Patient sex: F
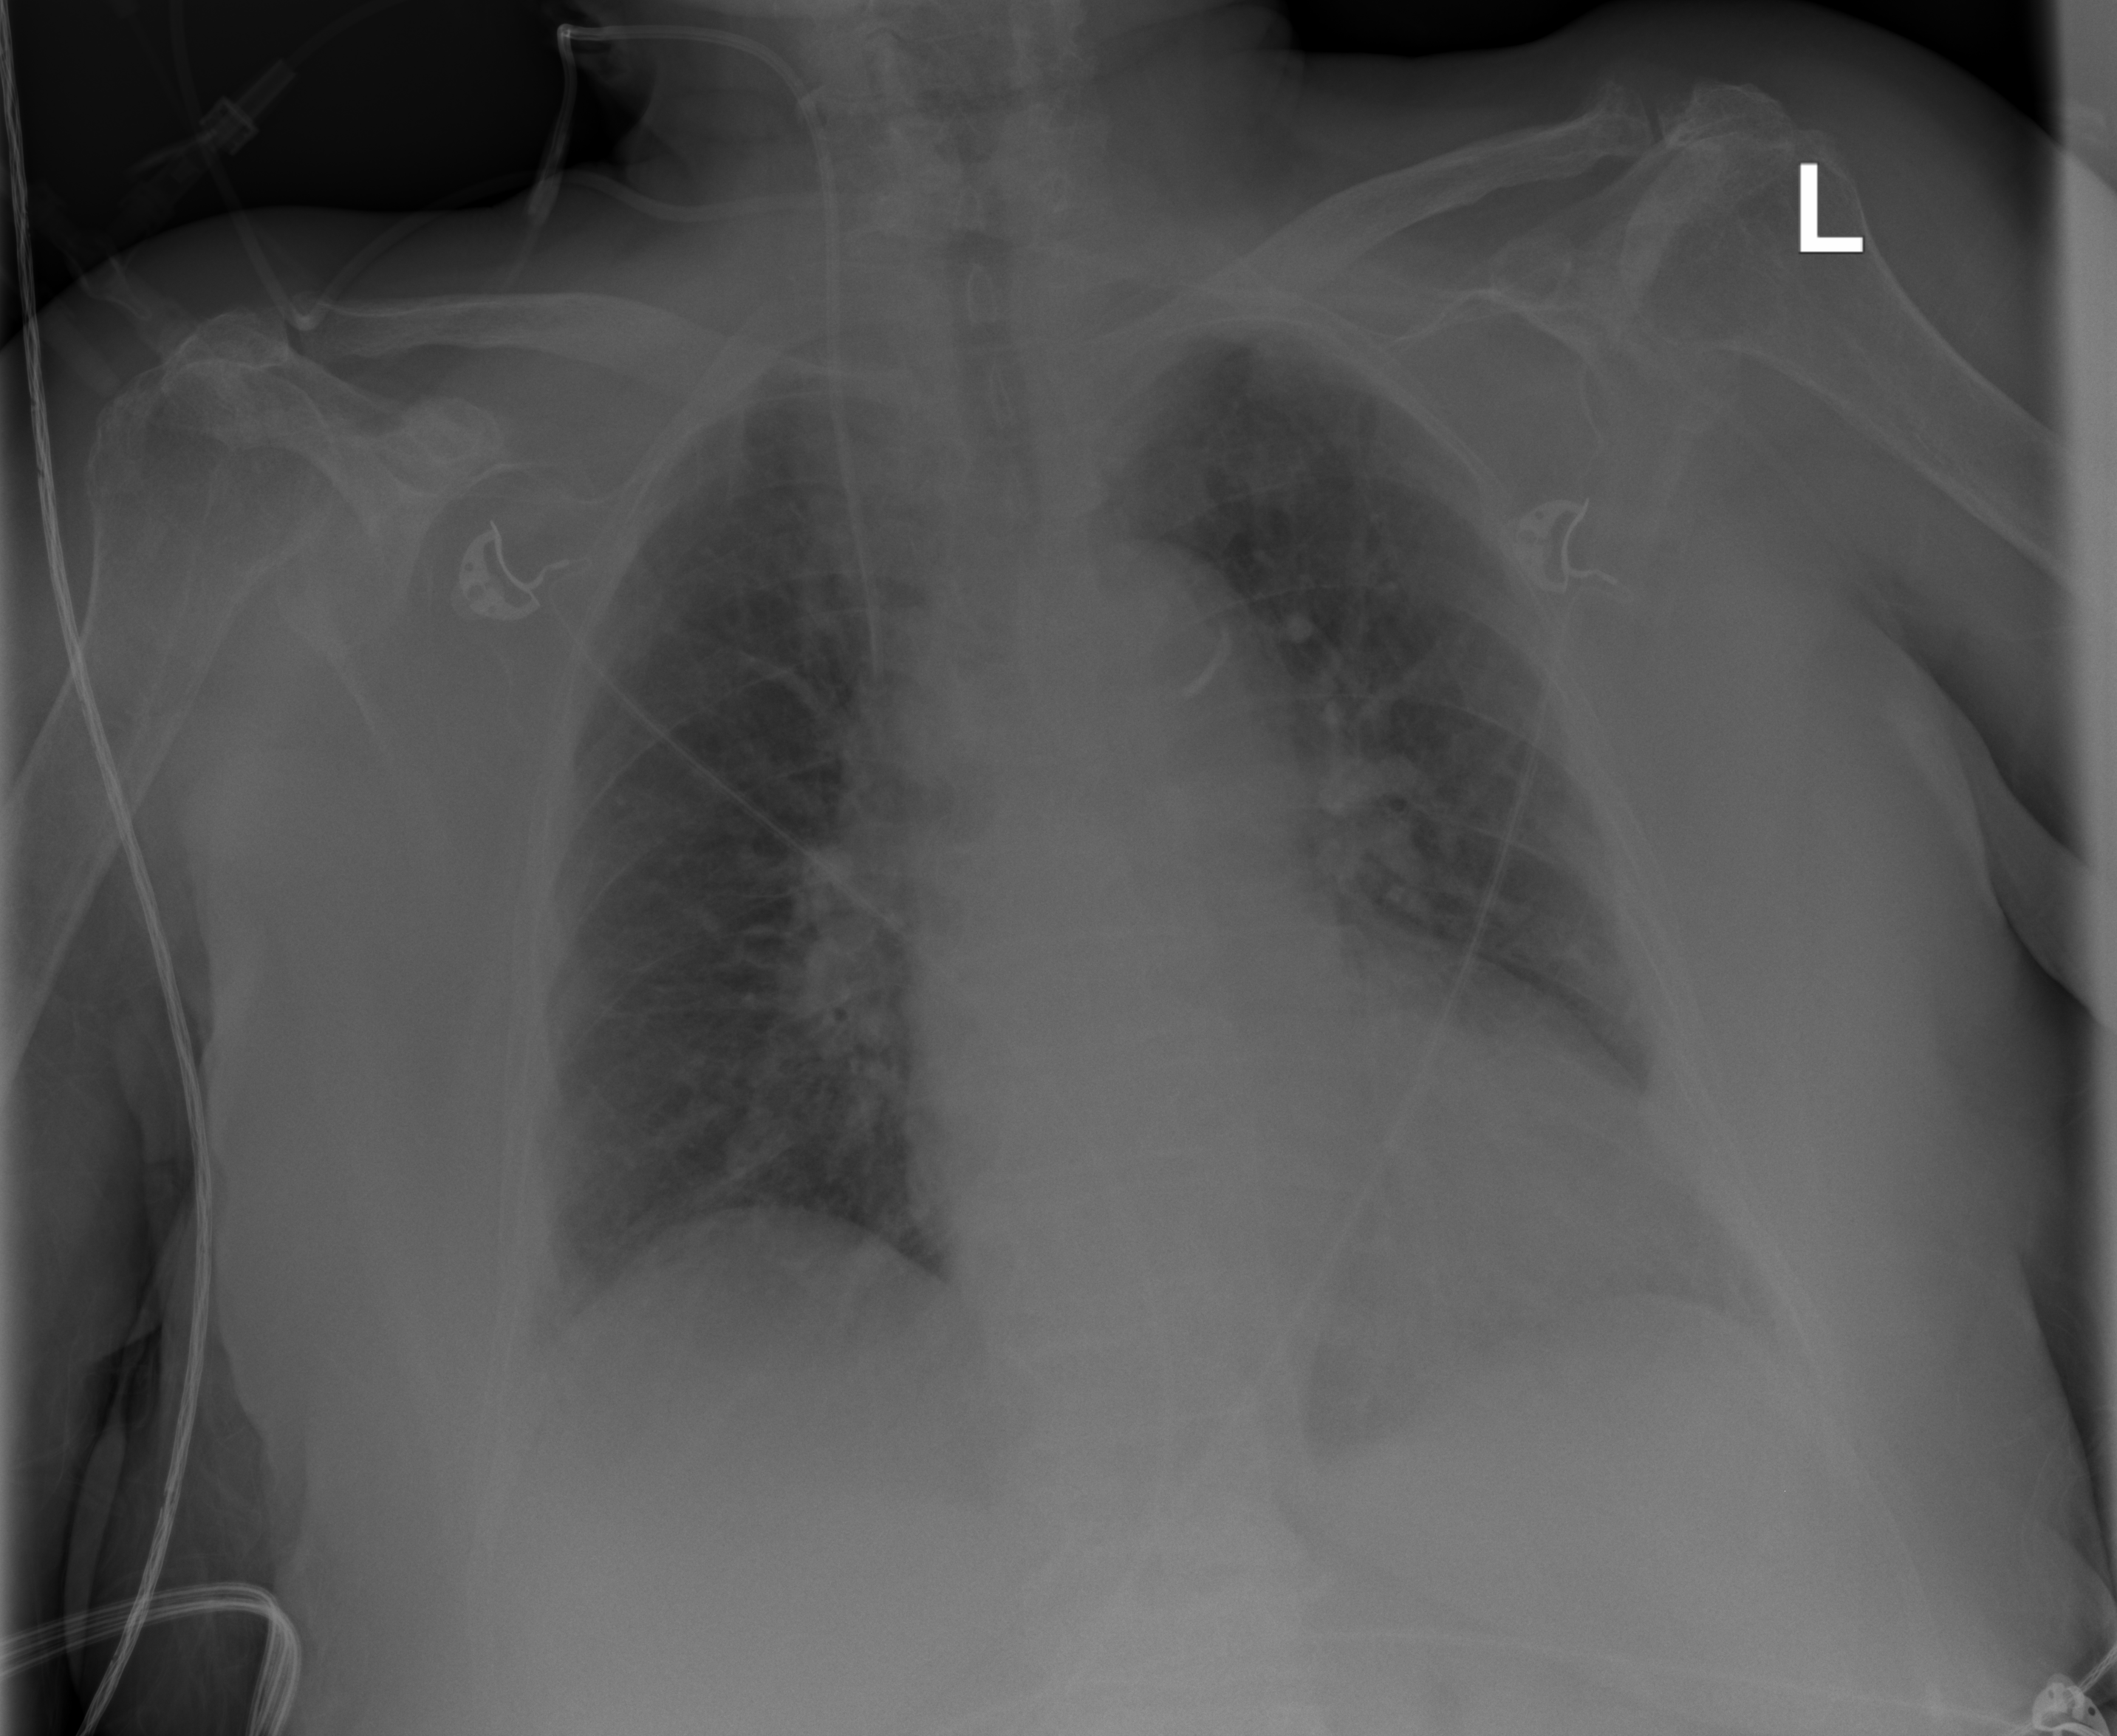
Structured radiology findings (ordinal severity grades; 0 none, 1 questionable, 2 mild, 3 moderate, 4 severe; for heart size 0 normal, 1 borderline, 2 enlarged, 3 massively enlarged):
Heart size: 2
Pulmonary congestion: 2
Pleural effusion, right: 2
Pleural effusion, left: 1
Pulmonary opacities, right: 0
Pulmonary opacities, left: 2
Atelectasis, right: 2
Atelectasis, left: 2